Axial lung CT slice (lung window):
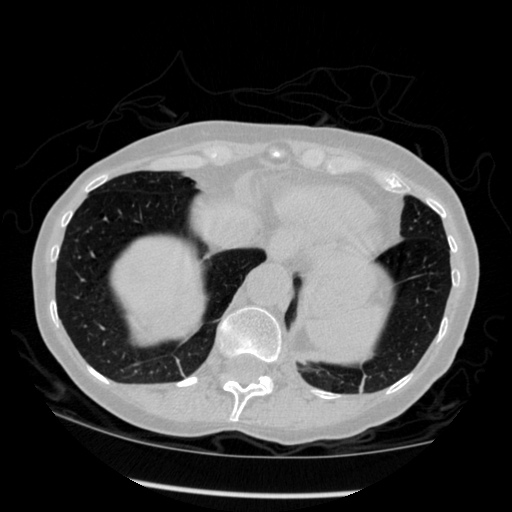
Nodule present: no